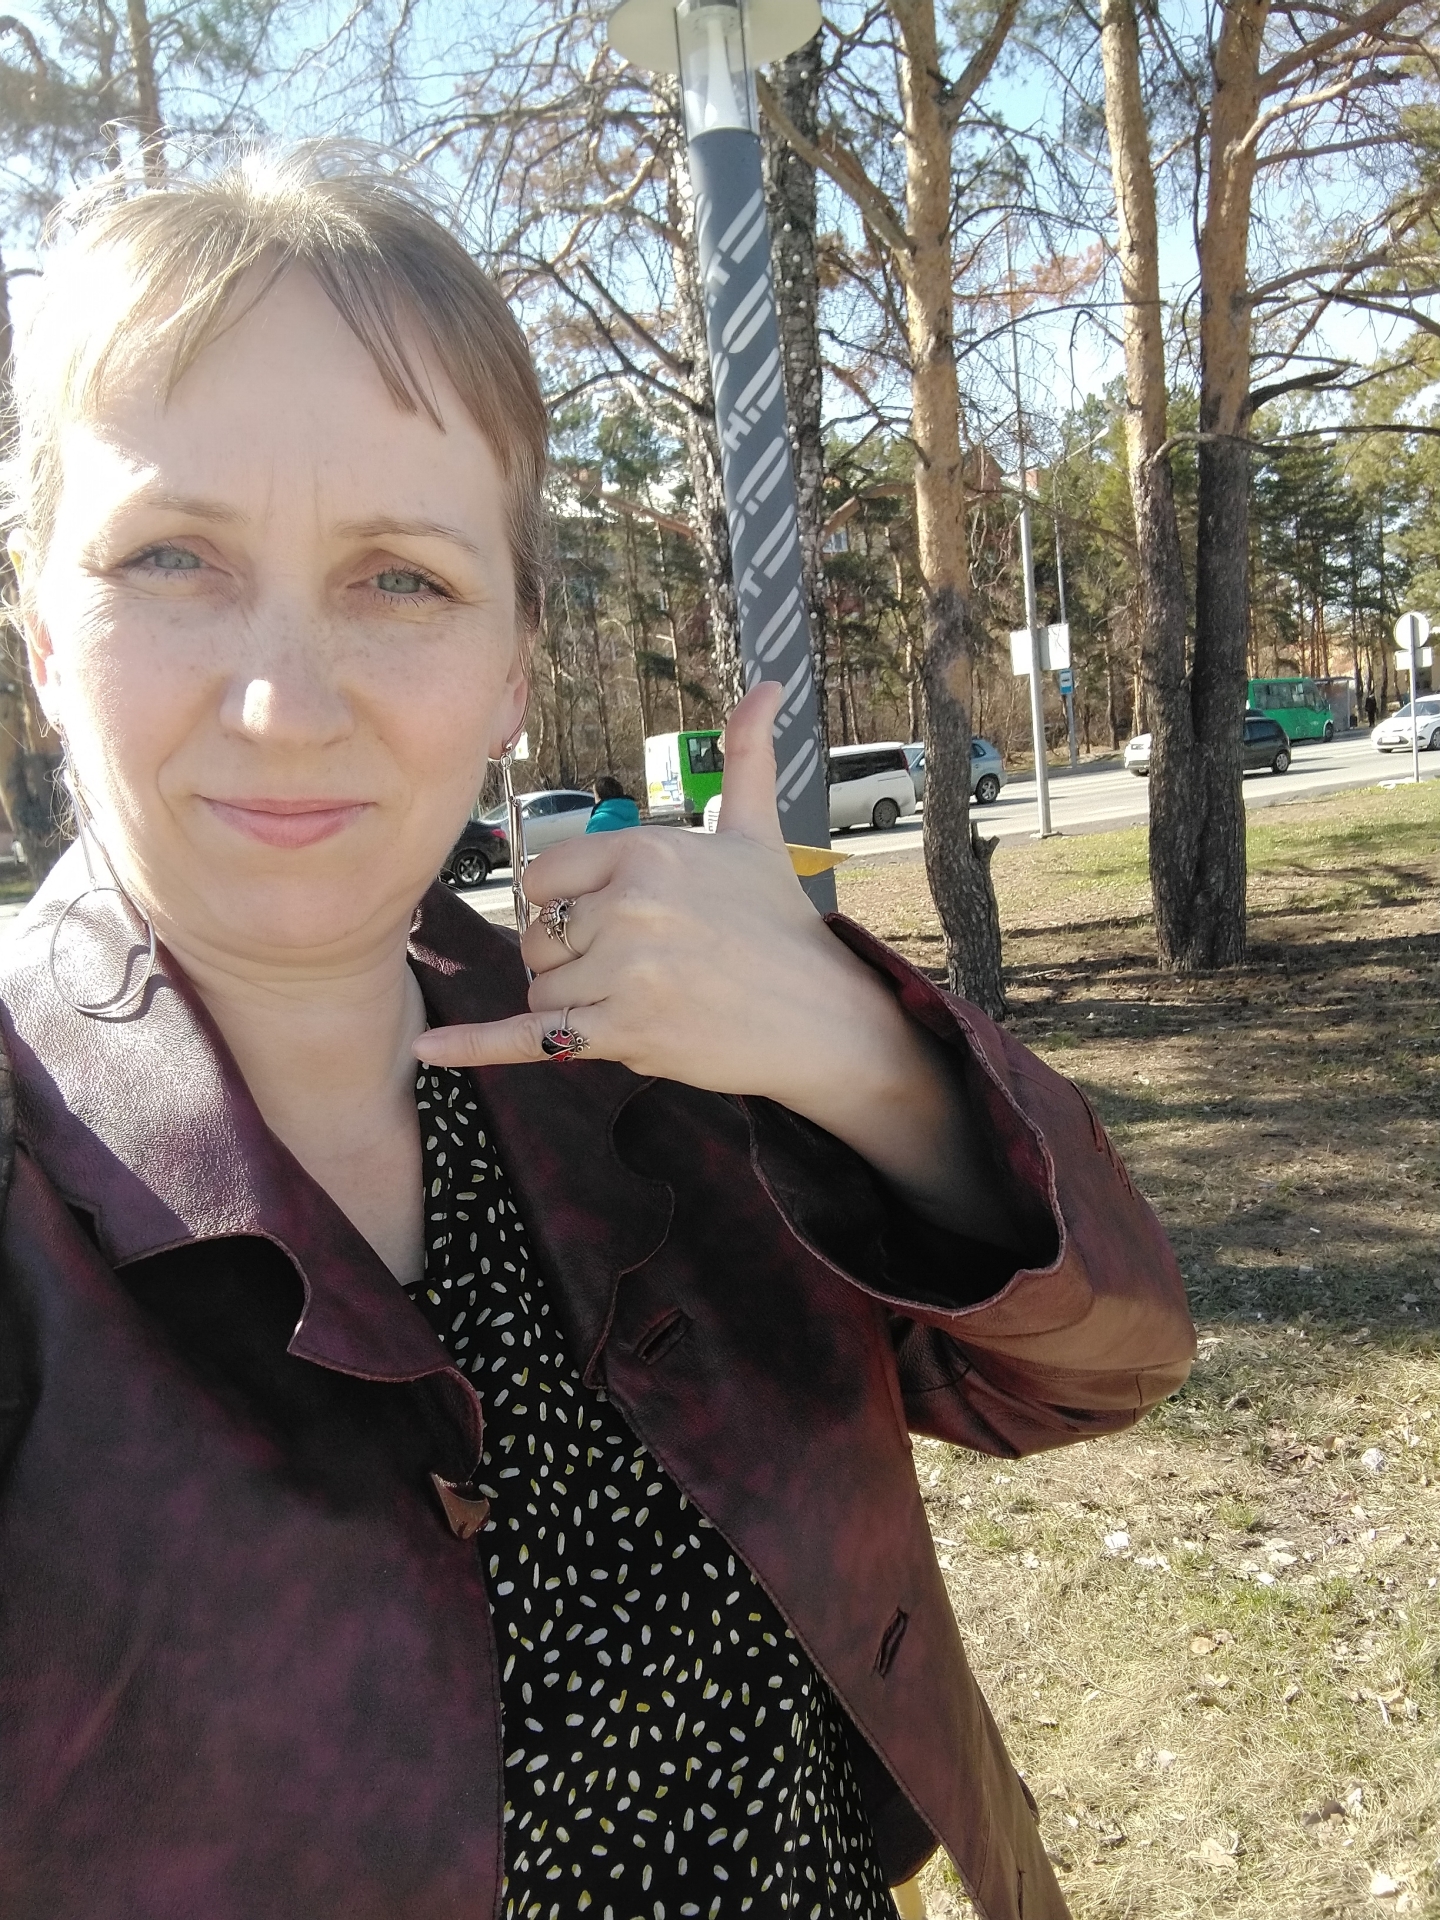
Label: clear